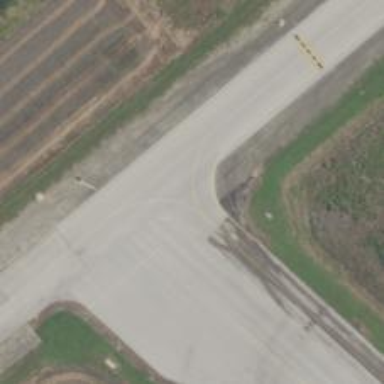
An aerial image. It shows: Image of taxiway at airport.